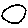
Label: moon